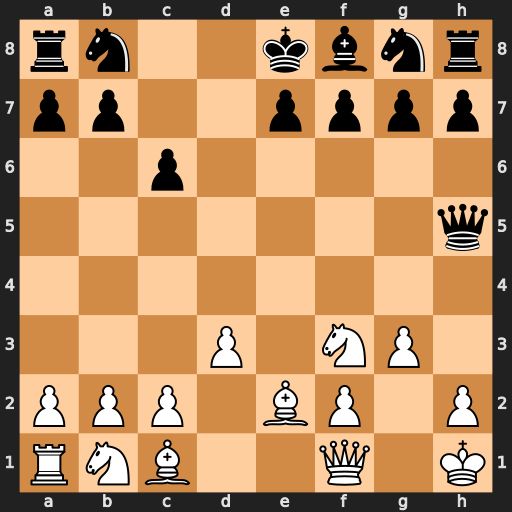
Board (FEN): rn2kbnr/pp2pppp/2p5/7q/8/3P1NP1/PPP1BP1P/RNB2Q1K
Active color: w
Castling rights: kq
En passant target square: -
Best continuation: Ng5 Qg6 Qh3 e6 Bh5